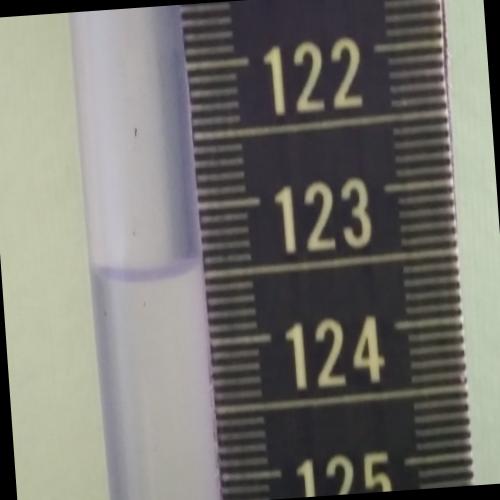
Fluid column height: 123.5 cm